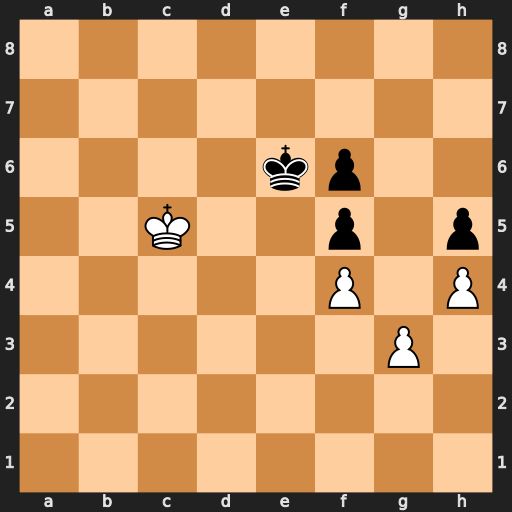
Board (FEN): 8/8/4kp2/2K2p1p/5P1P/6P1/8/8
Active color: w
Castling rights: -
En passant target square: -
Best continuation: Kc6 Ke7 Kc7